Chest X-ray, PA view. Patient: 60 years old, sex F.
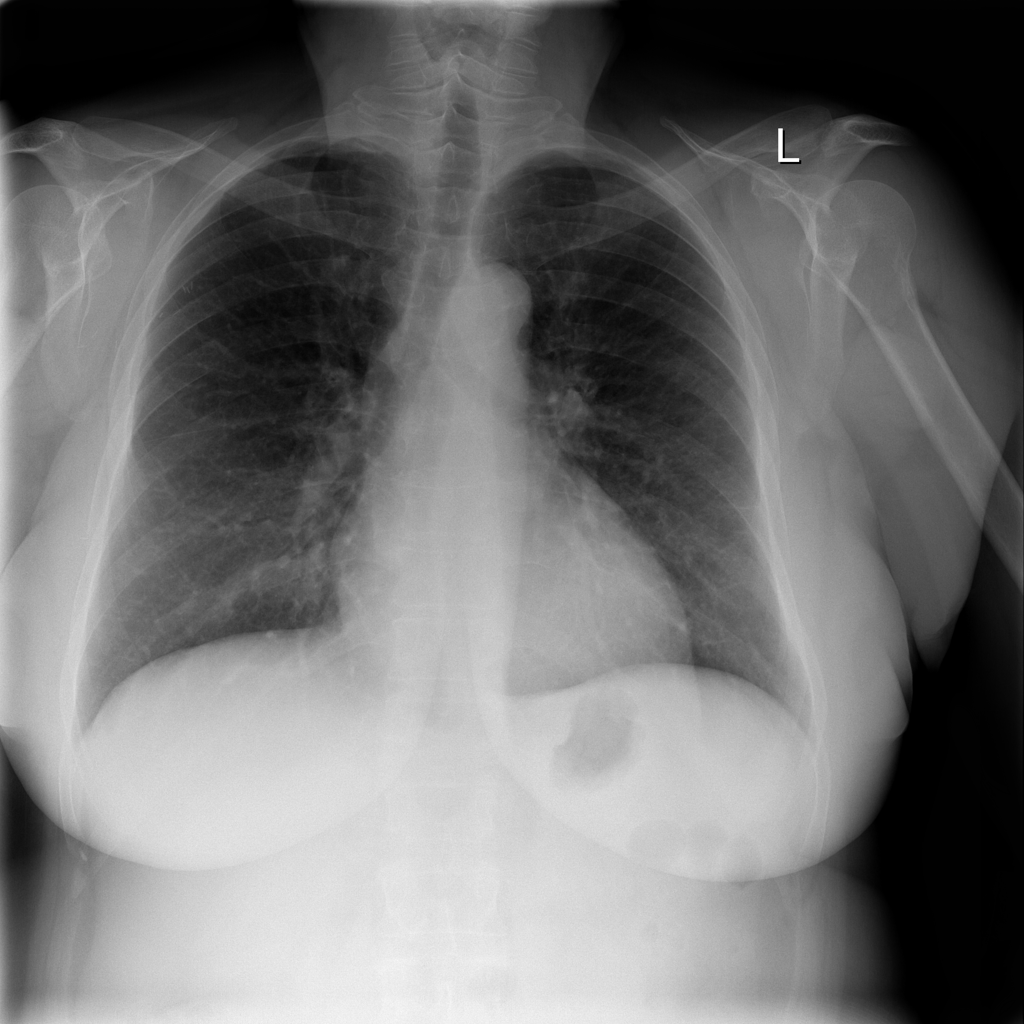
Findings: No Finding